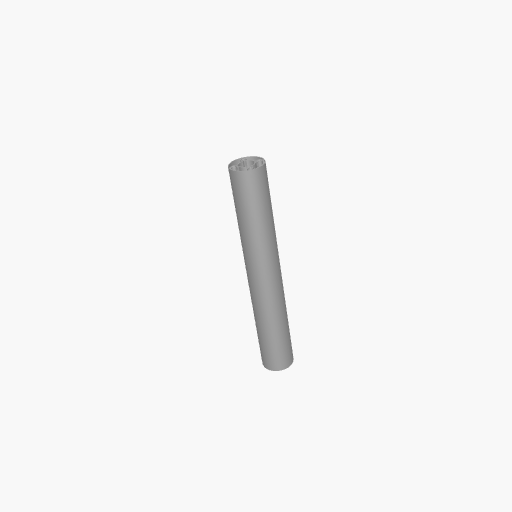
Part: GoTUBE216